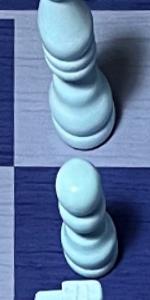
Label: Pawn_White